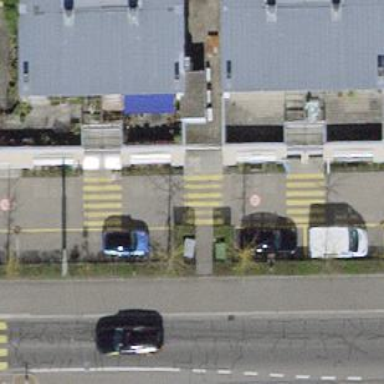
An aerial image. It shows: Modern apartment building with flat skillion roof.